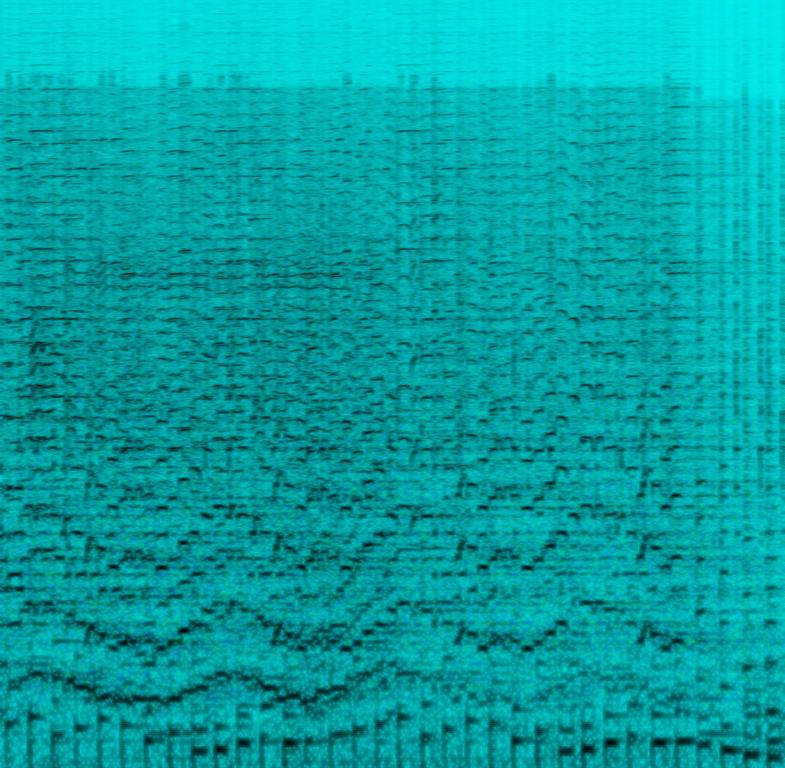
This is a Romanian folk music piece. It is a live performance. In the background, there is a contrabass and a cimbalom playing. The main melody is being played by the violin and the accordion. The atmosphere is vibrant and cheerful. This piece could be used in the soundtrack of a comedy movie that takes place in eastern Europe or the Balkans, especially during an escape scene.